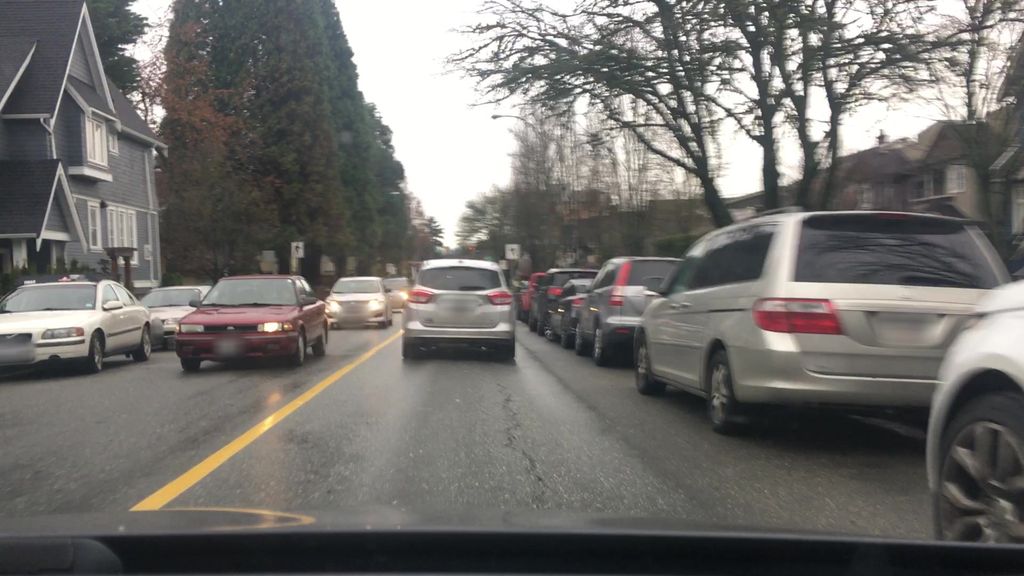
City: vancouver